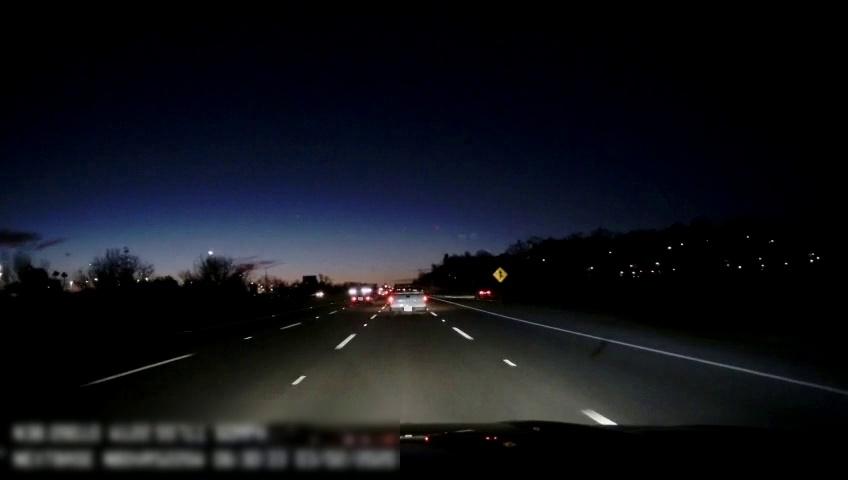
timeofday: Night
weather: Other
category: Drivable Space
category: Vehicles | Truck
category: Vehicles | Car
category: Vehicles | Car
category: Lanes | Alternate Lane
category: Lanes | Alternate Lane
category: Lanes | Alternate Lane
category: Lanes | Alternate Lane
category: Traffic | Signs